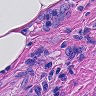
Metastatic tissue present: yes